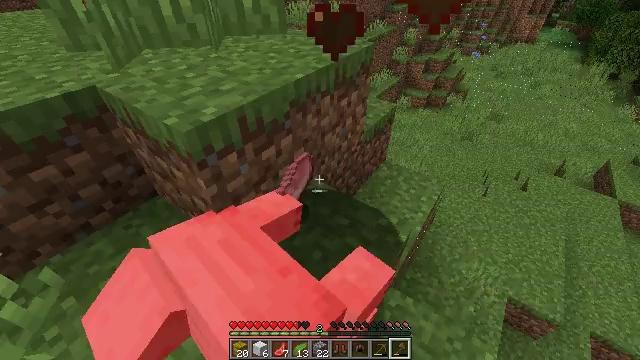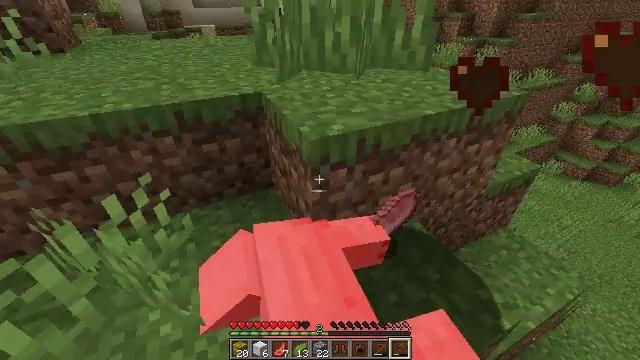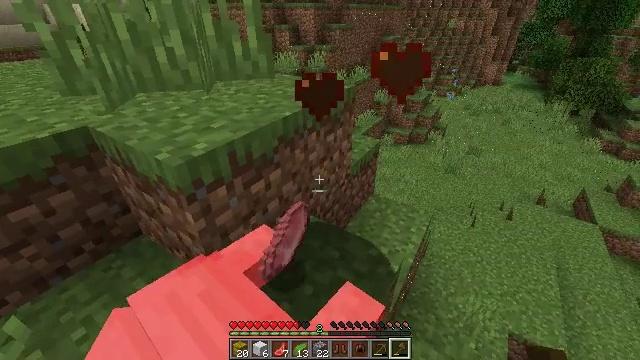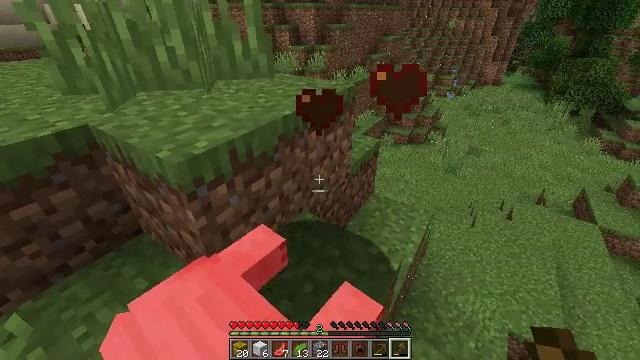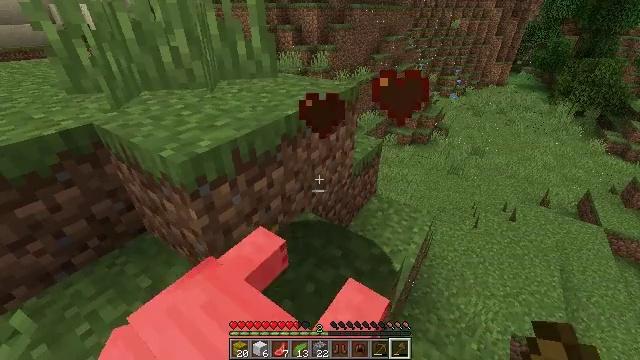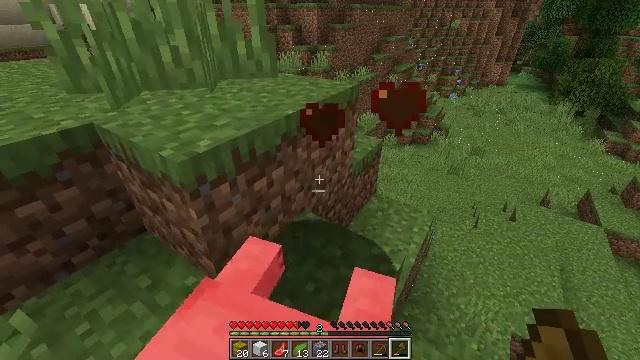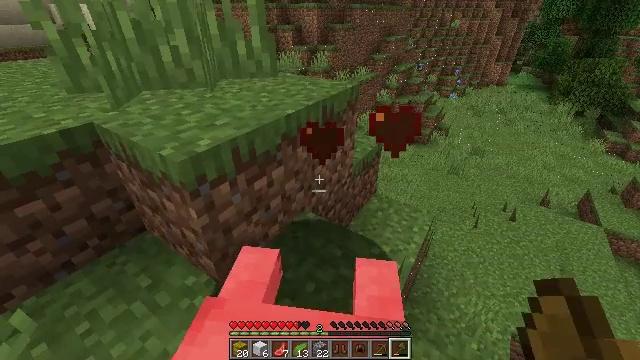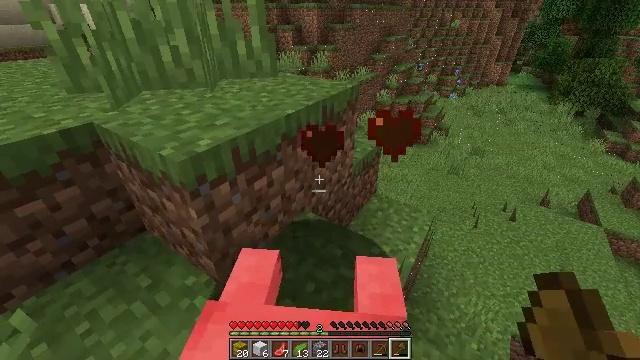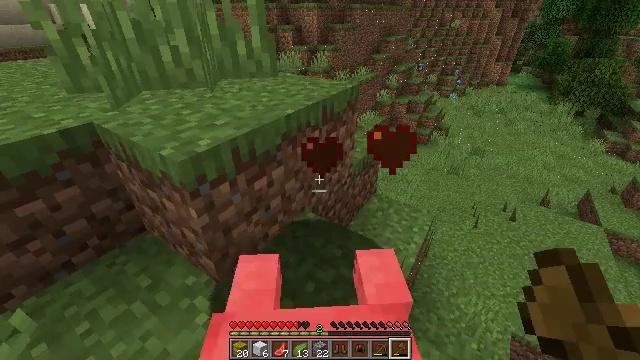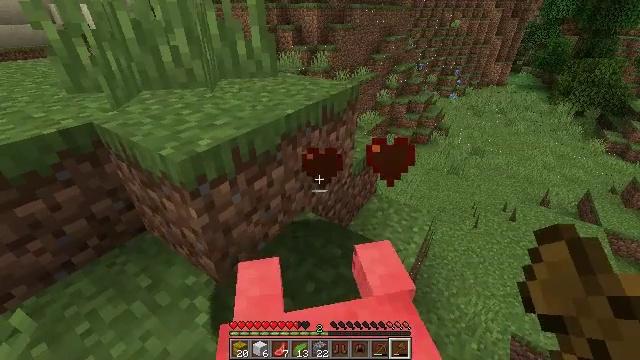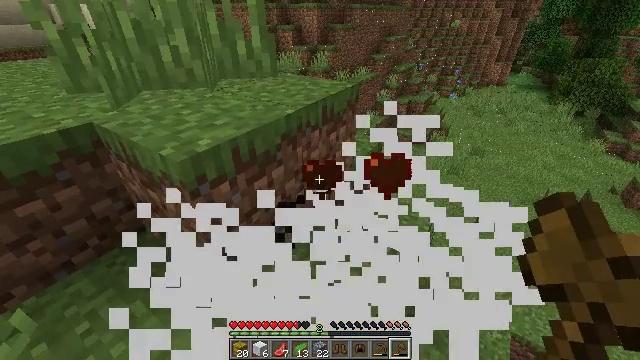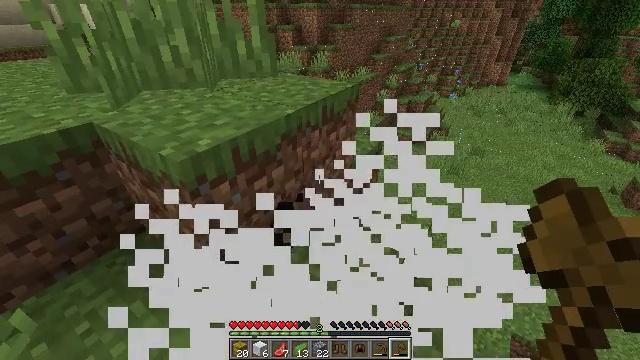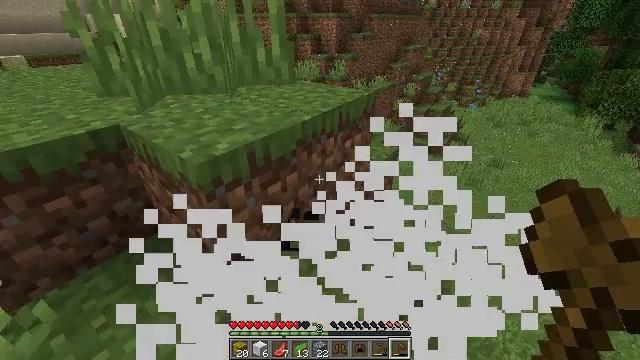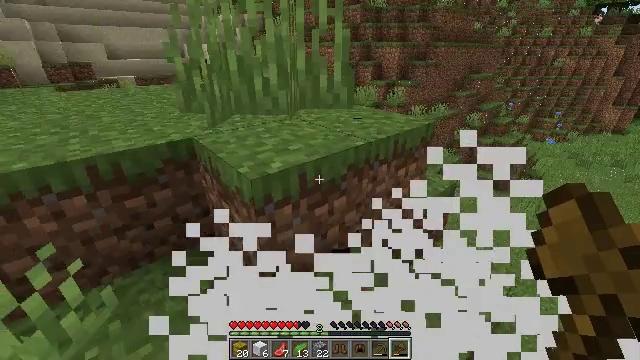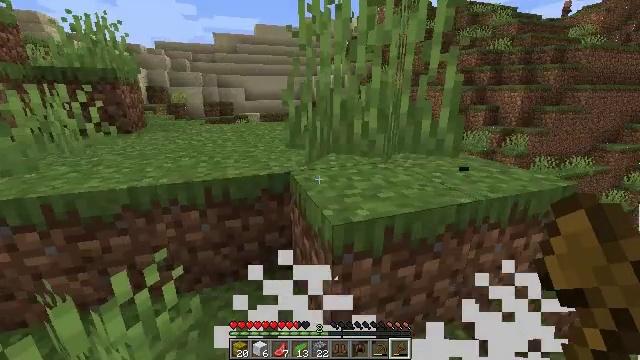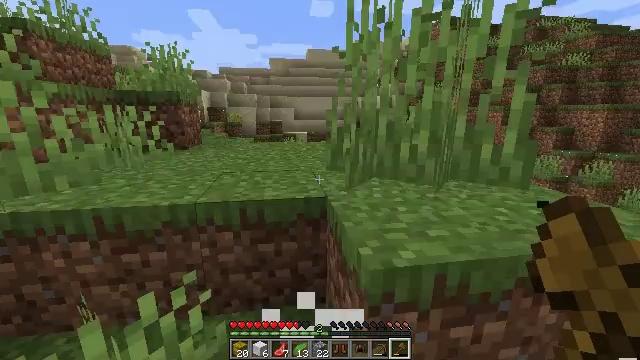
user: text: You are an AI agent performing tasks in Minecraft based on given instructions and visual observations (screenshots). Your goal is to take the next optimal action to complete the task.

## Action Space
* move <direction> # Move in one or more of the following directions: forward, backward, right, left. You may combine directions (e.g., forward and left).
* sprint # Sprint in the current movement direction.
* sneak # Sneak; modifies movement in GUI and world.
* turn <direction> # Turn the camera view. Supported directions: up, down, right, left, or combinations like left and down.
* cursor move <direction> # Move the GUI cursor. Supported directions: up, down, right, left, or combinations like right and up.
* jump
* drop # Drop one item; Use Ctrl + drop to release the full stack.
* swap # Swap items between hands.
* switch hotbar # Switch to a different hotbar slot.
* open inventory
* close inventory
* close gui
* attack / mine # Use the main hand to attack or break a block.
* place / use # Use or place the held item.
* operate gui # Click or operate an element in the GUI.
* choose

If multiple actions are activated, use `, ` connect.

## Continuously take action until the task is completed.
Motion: motion action
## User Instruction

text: Collect oxeye daisy from the ground.
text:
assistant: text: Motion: no_op
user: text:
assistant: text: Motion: turn right and up
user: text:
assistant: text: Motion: no_op
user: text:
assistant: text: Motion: no_op
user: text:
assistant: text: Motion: no_op
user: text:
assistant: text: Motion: no_op
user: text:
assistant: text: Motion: no_op
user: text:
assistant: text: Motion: no_op
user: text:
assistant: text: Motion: no_op
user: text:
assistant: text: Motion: no_op
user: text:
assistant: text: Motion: no_op
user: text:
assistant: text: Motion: turn left and up
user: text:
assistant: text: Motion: move forward, turn left and up
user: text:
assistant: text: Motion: move forward, turn left and up
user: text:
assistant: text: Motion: move forward, turn left and up
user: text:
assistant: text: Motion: move forward, turn left and up
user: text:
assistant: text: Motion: move forward, turn left
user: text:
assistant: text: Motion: move forward, turn left and up, jump
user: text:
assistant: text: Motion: move forward, turn left, jump
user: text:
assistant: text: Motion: move forward, turn left, jump
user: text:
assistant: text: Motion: move forward, turn left, jump
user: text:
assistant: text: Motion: move forward, jump
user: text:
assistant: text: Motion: move forward, jump
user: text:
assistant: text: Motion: move forward, jump
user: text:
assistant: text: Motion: move forward, turn left, jump
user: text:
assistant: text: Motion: move forward, sprint, turn left, jump
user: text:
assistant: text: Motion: move forward, sprint, jump
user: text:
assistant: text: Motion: move forward, sprint, jump
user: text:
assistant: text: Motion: move forward, sprint, turn up, jump
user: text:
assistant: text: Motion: move forward, turn up, jump